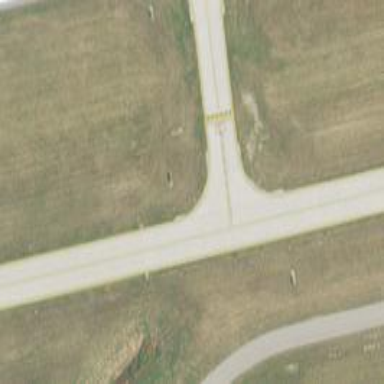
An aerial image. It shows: Image of taxiway at airport.